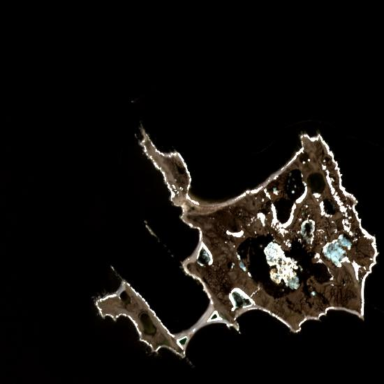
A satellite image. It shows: Island with natural coastline.